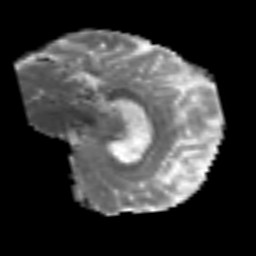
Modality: MD
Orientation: sagittal
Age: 65
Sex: male
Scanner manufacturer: siemens
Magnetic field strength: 3 T
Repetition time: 6.1 s
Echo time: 0.101 s